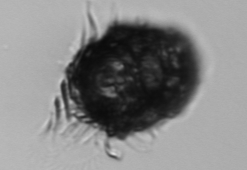
Label: Stenosemella_pacifica